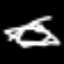
Label: square